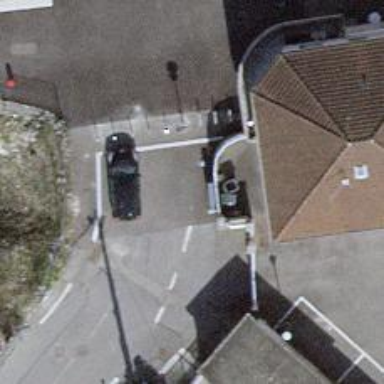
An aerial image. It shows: Black telecom street cabinet used for utility purposes.